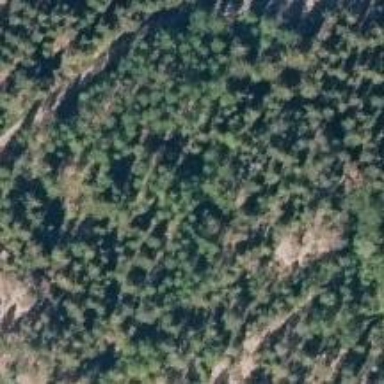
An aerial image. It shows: Natural cliff.